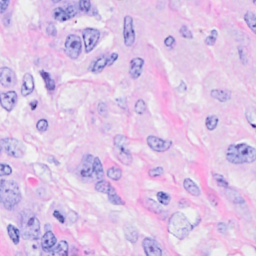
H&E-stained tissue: Breast